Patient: sex F, age 68
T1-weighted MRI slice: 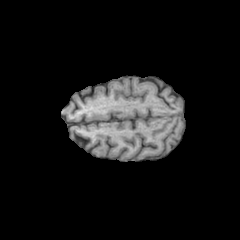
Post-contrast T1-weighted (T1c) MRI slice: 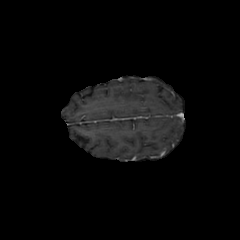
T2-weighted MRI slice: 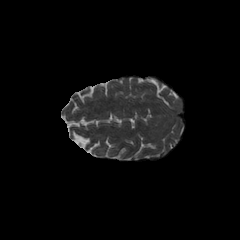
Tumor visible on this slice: no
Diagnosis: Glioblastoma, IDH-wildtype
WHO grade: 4